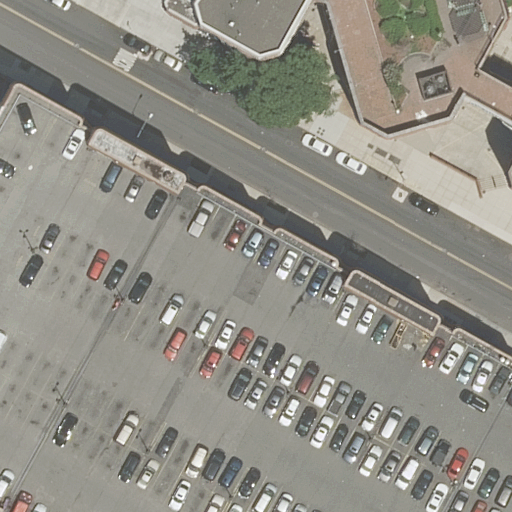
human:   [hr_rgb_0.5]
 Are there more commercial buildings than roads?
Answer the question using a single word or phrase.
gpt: no

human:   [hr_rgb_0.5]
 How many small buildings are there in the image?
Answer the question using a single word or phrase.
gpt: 0

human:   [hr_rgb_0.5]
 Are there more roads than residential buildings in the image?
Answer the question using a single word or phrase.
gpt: no

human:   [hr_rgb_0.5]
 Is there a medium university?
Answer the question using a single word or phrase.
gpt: no

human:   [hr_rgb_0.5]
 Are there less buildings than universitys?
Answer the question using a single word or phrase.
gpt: no

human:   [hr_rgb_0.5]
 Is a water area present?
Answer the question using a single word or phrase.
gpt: no

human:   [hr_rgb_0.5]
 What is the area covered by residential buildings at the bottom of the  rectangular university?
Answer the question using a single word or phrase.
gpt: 7870m2

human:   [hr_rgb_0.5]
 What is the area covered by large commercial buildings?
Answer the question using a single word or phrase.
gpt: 0m2

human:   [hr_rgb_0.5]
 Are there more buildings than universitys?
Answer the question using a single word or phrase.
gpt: yes

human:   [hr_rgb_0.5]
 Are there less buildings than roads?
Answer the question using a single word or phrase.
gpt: no

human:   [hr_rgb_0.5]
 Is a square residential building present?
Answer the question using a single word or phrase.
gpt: no

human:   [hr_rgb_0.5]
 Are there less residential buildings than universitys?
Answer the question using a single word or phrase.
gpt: no

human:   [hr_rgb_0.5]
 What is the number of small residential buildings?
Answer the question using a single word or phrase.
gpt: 0

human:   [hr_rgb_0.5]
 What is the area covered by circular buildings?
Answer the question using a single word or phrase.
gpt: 0m2

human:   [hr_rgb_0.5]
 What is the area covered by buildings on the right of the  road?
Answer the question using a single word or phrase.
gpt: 1771m2

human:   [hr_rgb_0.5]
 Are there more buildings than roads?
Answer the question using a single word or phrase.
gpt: yes

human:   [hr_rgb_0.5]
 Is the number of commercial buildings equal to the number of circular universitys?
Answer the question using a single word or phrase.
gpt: yes

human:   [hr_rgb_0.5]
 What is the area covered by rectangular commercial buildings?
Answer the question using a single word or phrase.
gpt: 0m2

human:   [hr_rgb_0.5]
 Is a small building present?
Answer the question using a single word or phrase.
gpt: no

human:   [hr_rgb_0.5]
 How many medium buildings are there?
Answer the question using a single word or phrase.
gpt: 0

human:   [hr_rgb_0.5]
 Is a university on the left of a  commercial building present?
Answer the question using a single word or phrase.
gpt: no

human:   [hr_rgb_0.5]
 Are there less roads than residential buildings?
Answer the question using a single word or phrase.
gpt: yes

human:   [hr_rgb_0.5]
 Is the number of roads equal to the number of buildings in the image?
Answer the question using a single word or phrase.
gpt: no

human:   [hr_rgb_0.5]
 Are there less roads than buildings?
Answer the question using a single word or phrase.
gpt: yes

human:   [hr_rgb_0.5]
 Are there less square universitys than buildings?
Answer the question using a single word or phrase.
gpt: yes

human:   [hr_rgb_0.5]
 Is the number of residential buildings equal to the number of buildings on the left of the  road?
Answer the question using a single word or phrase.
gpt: no

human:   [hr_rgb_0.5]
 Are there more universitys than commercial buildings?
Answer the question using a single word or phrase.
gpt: yes

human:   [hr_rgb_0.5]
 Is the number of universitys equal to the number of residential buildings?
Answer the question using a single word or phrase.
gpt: no

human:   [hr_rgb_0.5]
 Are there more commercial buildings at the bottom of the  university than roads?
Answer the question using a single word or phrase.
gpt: no

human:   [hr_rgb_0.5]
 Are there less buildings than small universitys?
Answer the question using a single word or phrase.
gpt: no

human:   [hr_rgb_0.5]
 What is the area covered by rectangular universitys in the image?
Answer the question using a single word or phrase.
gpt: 655m2

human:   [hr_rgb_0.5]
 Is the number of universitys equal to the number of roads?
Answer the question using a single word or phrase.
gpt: yes

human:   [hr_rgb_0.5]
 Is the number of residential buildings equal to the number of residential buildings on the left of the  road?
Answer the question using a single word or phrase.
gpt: no

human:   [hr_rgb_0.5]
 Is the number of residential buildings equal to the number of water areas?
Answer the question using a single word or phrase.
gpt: no

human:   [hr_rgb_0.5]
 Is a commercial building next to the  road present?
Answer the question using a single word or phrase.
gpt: no

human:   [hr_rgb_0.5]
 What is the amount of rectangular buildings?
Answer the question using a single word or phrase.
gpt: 1